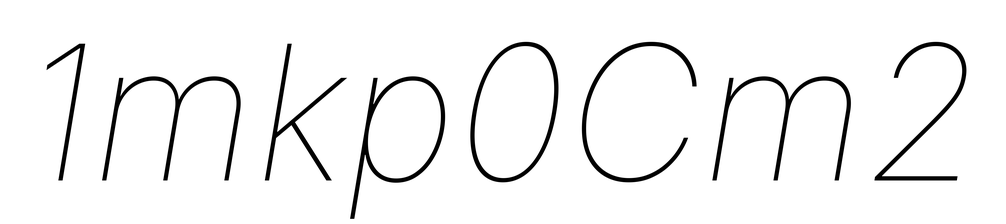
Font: Inter-Italic_Thin_Italic